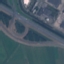
Land use / land cover: Highway